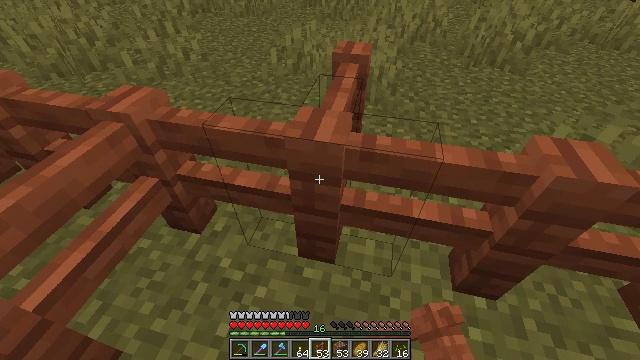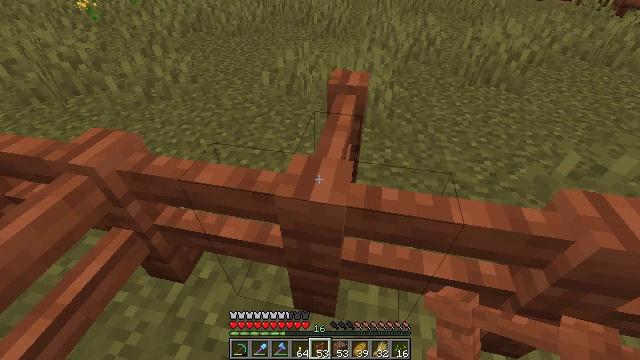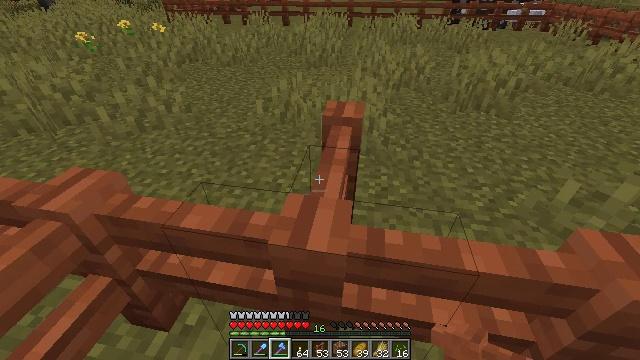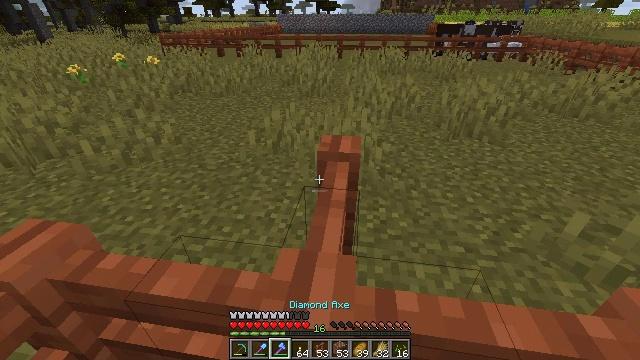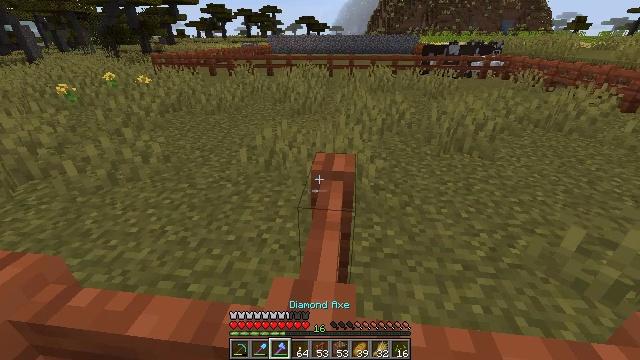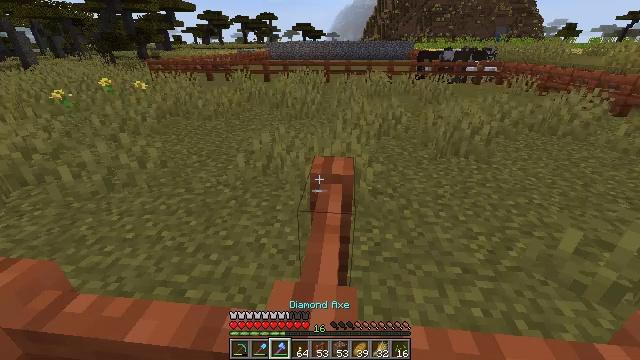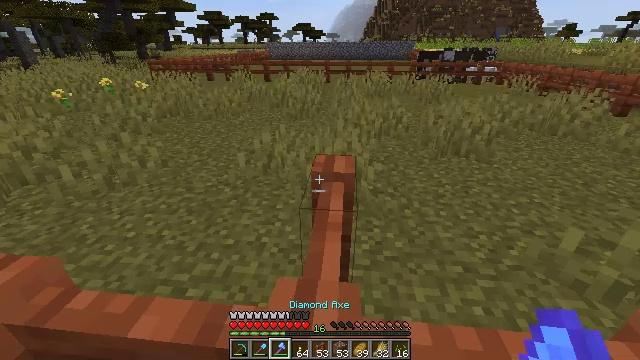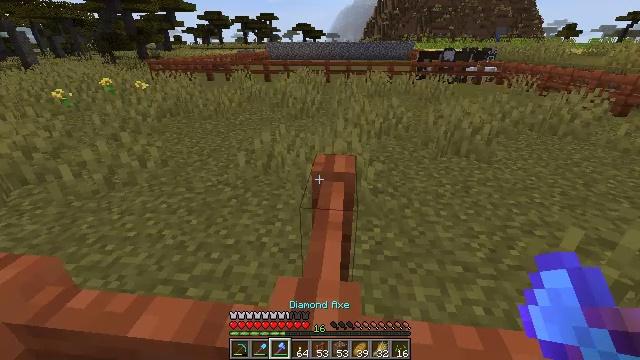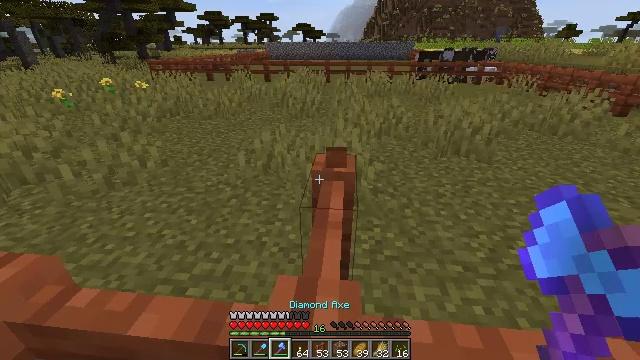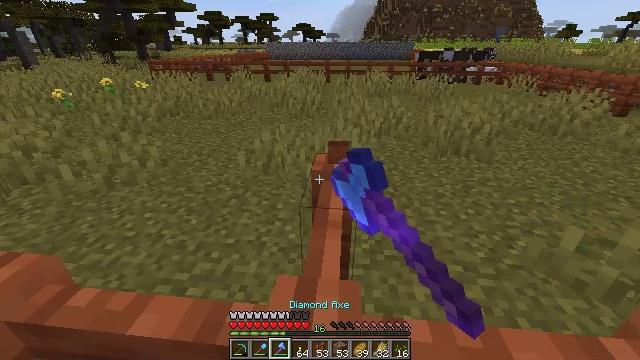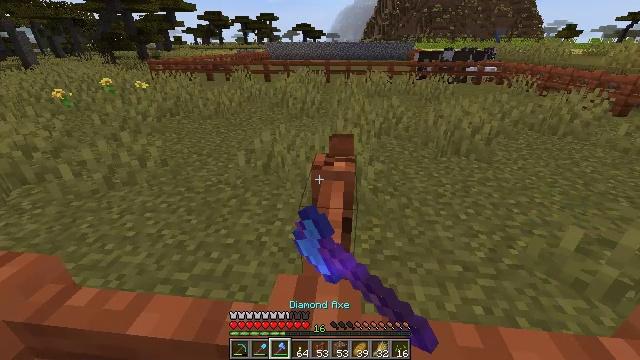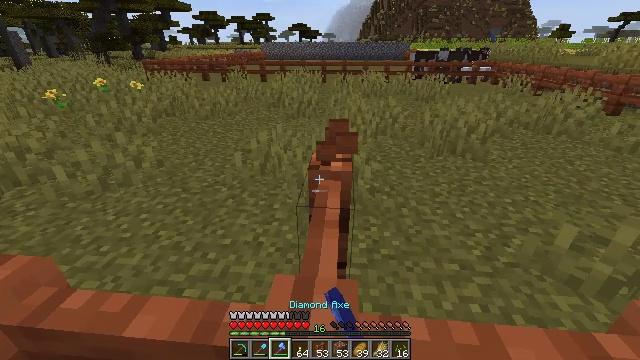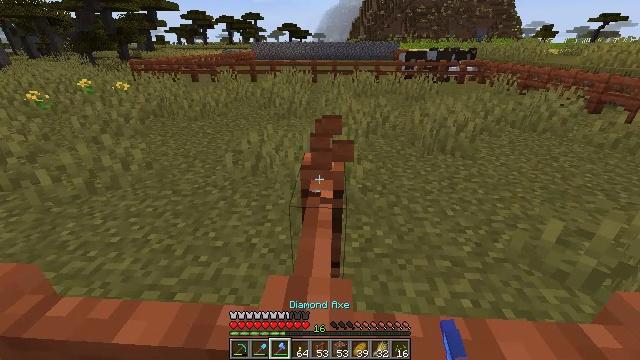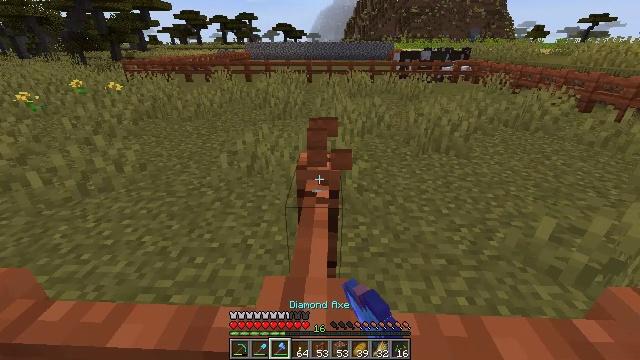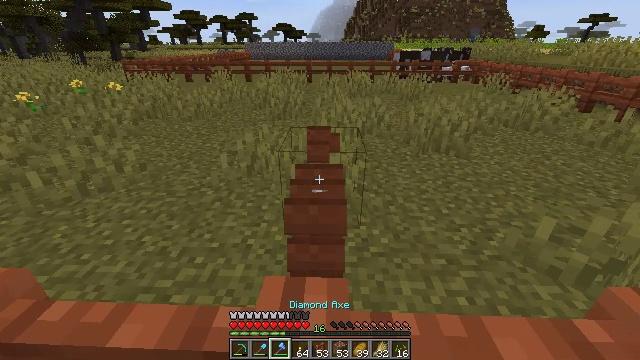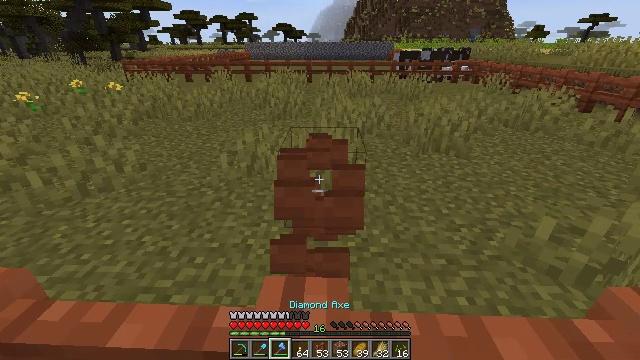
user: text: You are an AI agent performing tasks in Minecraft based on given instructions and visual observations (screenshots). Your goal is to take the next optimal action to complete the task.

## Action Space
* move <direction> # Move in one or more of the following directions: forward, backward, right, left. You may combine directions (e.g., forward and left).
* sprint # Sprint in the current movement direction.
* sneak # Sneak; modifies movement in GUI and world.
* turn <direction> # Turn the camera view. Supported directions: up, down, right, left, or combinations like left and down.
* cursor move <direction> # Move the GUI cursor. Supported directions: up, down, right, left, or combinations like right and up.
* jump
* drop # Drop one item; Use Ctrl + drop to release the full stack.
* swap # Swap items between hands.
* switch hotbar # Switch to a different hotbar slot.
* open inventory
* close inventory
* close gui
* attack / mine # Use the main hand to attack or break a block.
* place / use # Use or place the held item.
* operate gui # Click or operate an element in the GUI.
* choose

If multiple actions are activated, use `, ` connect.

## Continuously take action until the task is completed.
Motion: motion action
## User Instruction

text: Attack the acacia fence to break it.
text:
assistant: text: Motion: move forward, turn right and up
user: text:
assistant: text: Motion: move forward, turn right and up, switch to hotbar 3
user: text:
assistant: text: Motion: move forward, turn right and up, switch to hotbar 3
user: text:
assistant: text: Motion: turn right and up, switch to hotbar 3
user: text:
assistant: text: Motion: turn up
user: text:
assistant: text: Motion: no_op
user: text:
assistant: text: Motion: no_op
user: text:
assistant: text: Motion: attack / mine
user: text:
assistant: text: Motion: attack / mine
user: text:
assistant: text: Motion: attack / mine
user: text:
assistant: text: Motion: attack / mine
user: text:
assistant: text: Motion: turn right, attack / mine
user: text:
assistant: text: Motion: turn right, attack / mine
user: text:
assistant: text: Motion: attack / mine
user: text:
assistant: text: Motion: attack / mine
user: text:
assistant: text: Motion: attack / mine
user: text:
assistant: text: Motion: attack / mine
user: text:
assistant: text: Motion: attack / mine
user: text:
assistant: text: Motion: attack / mine